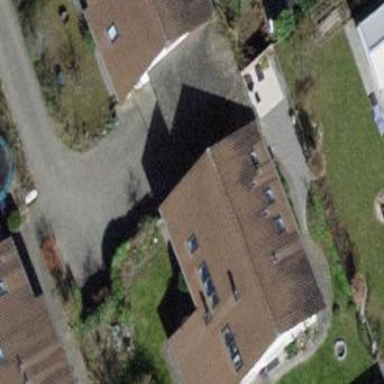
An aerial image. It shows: Garage building.